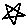
Label: star